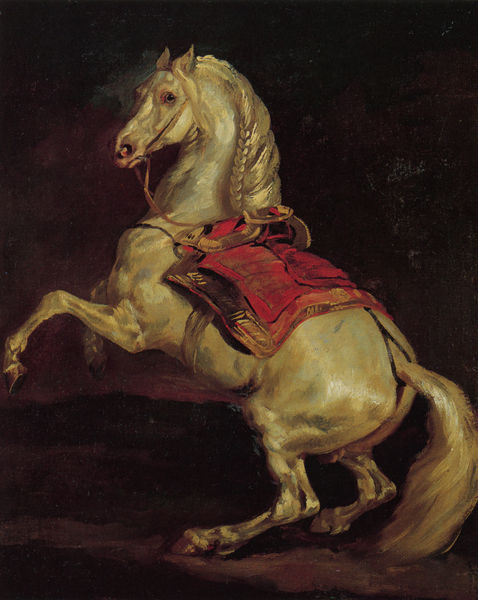
Titel: Cheval cabré, au tapis de selle rouge, Sich bäumendes Pferd, mit rotem Sattel
Künstler: Théodore Géricault
Standort: Rouen
Institution: Musée des Beaux-Arts
Schlagwörter: dunkel, gemälde, himmel, weiß, braun, hell, licht, nacht, raum, schwarz, blick, rot, tier, malerei, augen, stehen, portrait, öl, erde, horizont, boden, auge, gold, decke, ohren, pferd, reiter, beine, fell, huf, hufe, mähne, sattel, schwanz, schweif, sprung, zaumzeug, zügel, leine, wild, zopf, muskeln, riemen, flechten, halterung, stand, schimmel, hufen, diffus, schnauze, geflochten, ross, nüstern, halfter, nüster, stute, gurt, schweiff, golden, hengst, steigen, aufbäumen, aufgebäumt, levade, satteldecke, gesäumt, angelegt, hinterläufe, aktiv, steigendes pferd, aufbäumend, sattelgurt, steigt, hinterfüße, herrenlos, hfe, hafter, säumung